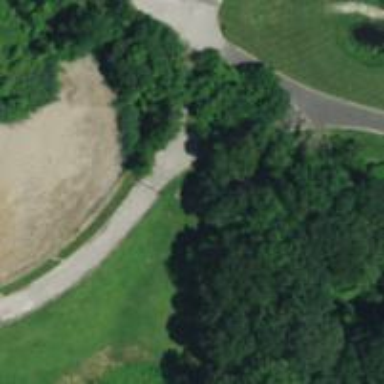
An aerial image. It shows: Disc golf basket.